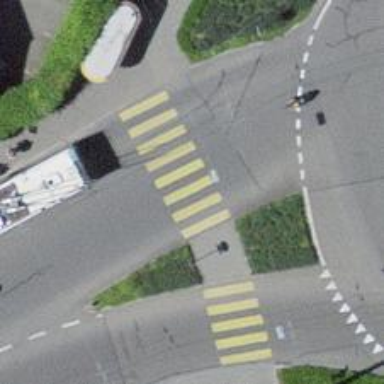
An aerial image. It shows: Secondary road with asphalt surface. The road has trolley wires.